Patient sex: F
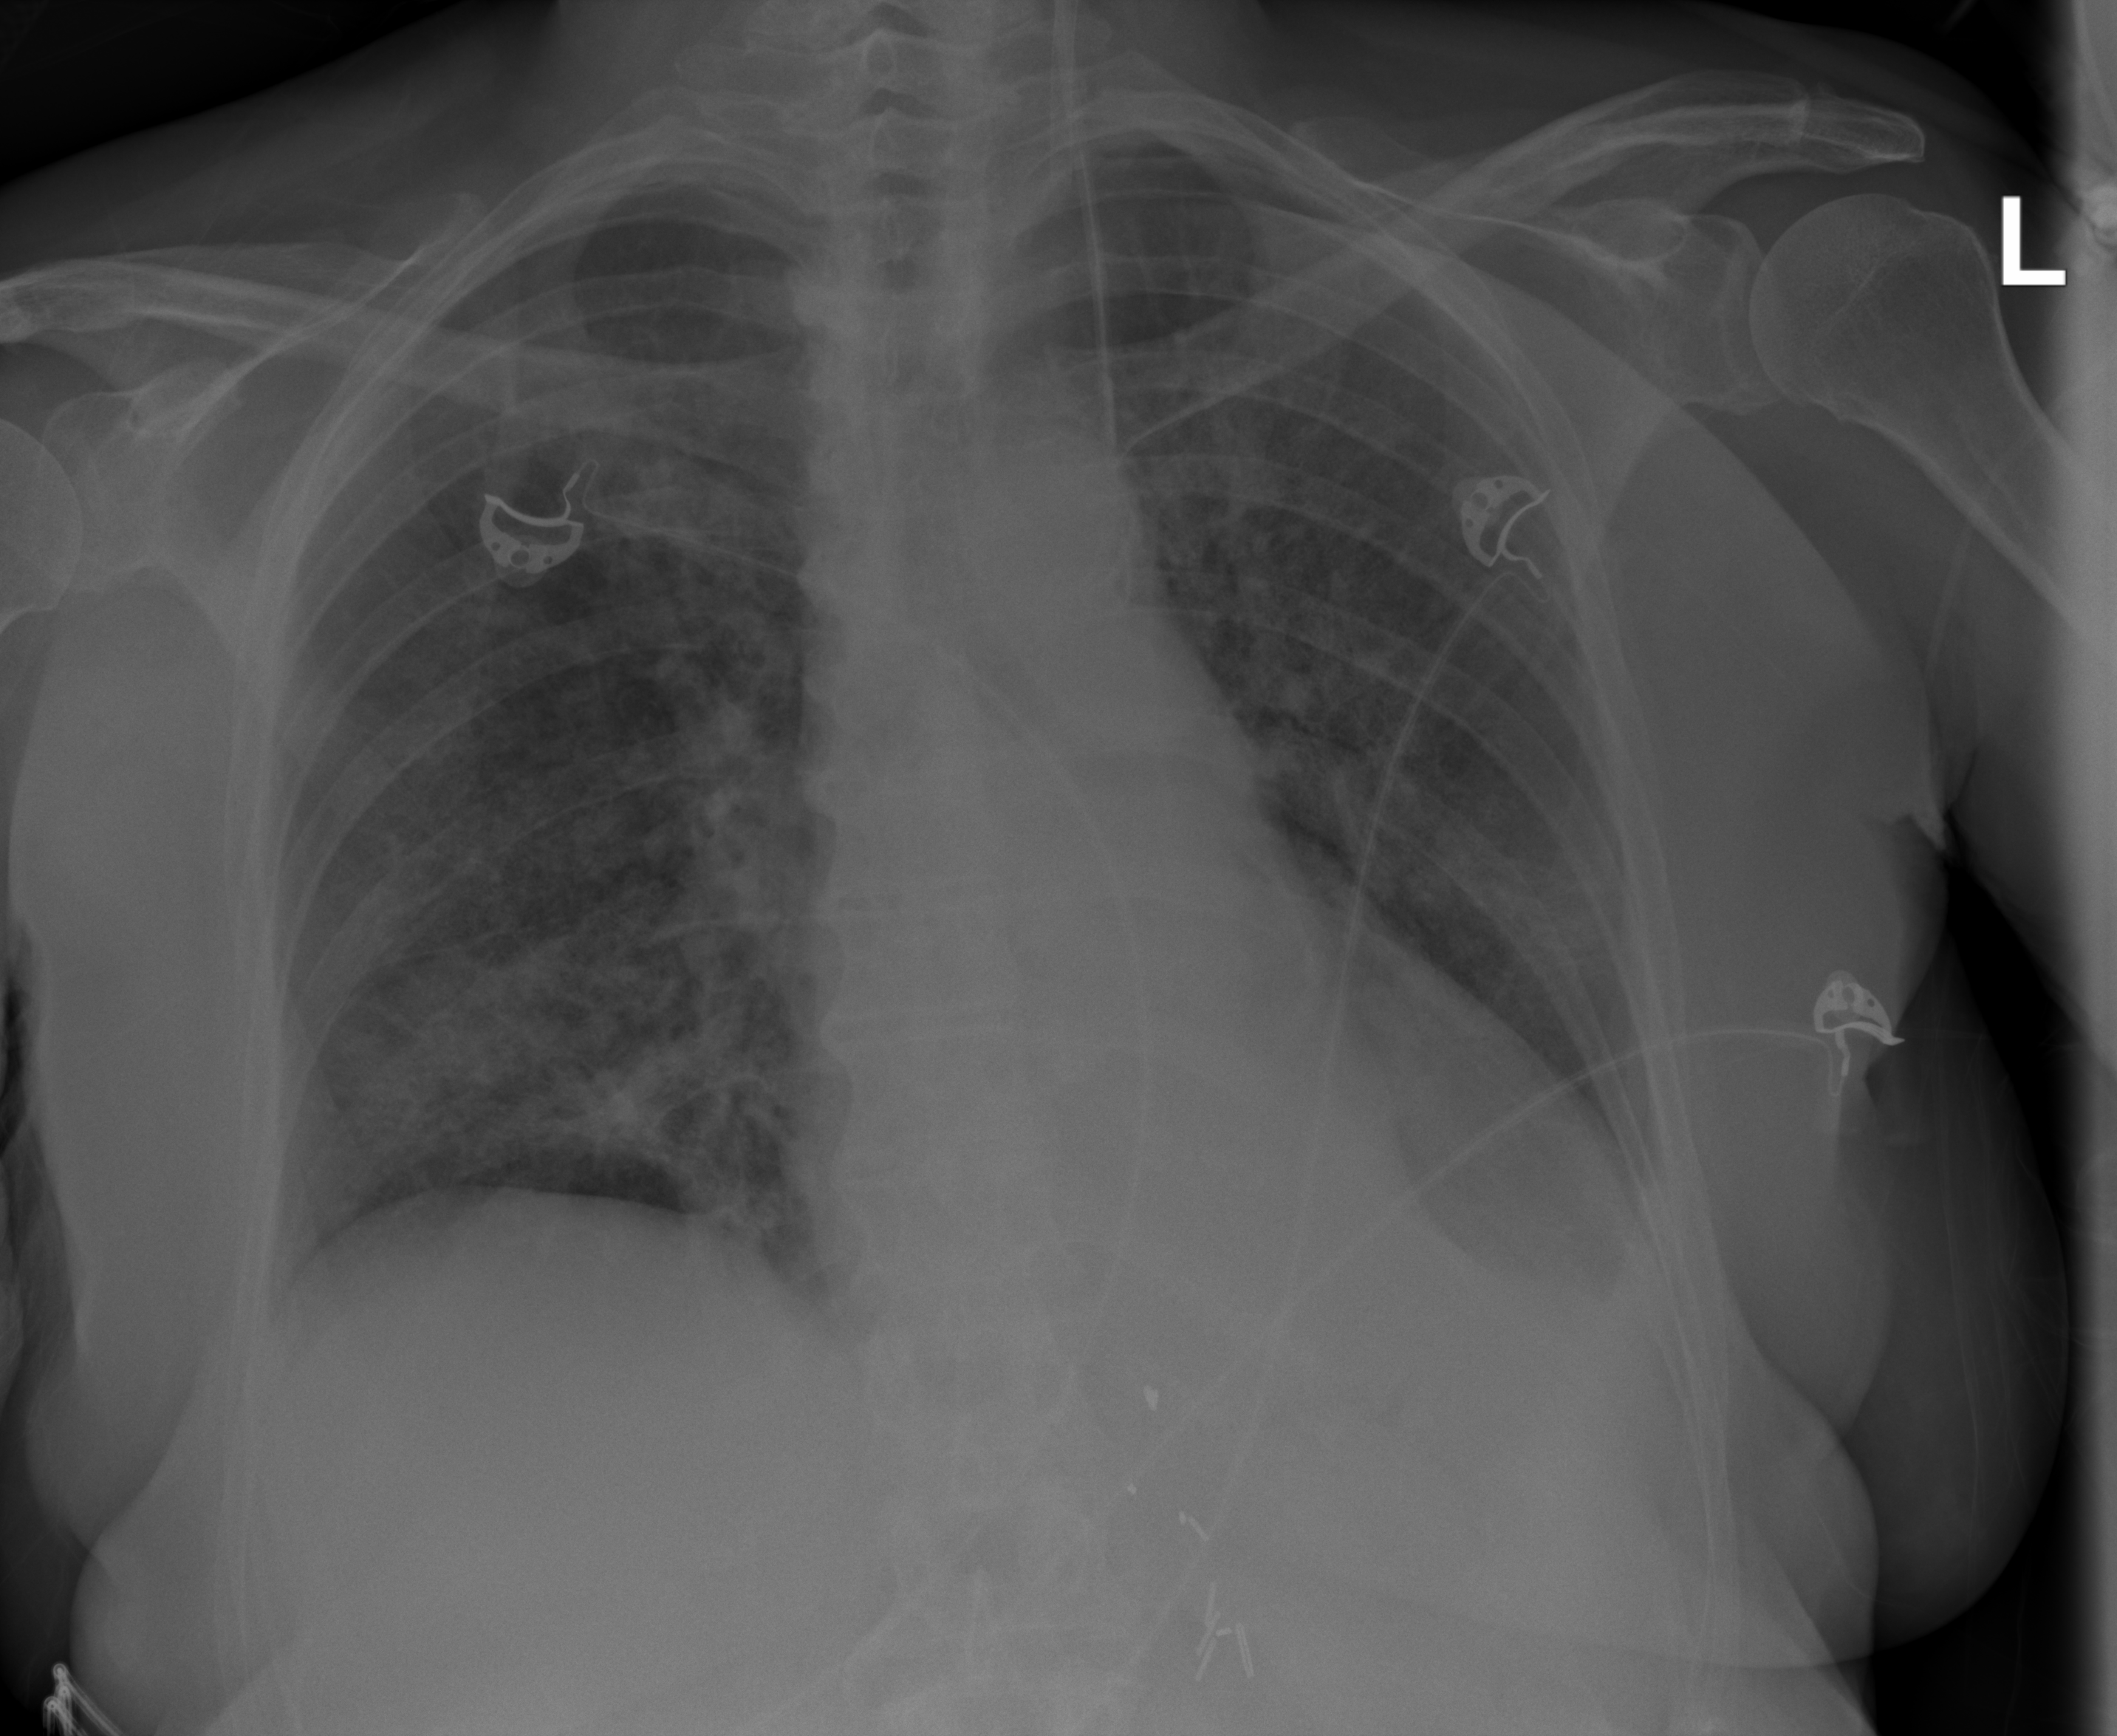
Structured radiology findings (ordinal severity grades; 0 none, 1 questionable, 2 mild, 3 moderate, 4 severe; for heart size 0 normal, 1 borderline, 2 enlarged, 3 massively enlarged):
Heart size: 2
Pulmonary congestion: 1
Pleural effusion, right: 0
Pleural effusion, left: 2
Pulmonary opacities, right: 3
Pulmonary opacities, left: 2
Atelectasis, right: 2
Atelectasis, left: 2